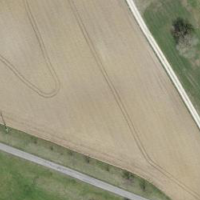
EUNIS habitat code: 52
Species observed at this site:
Pseudochorthippus parallelus
Chorthippus brunneus
Chorthippus biguttulus